Interaction volume radius: 10 \u00c5
Interaction volume height: 10 \u00c5
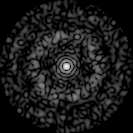
Disorder parameter: 0.8257